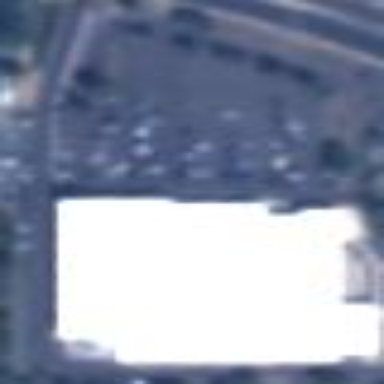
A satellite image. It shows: Parking area with surface.